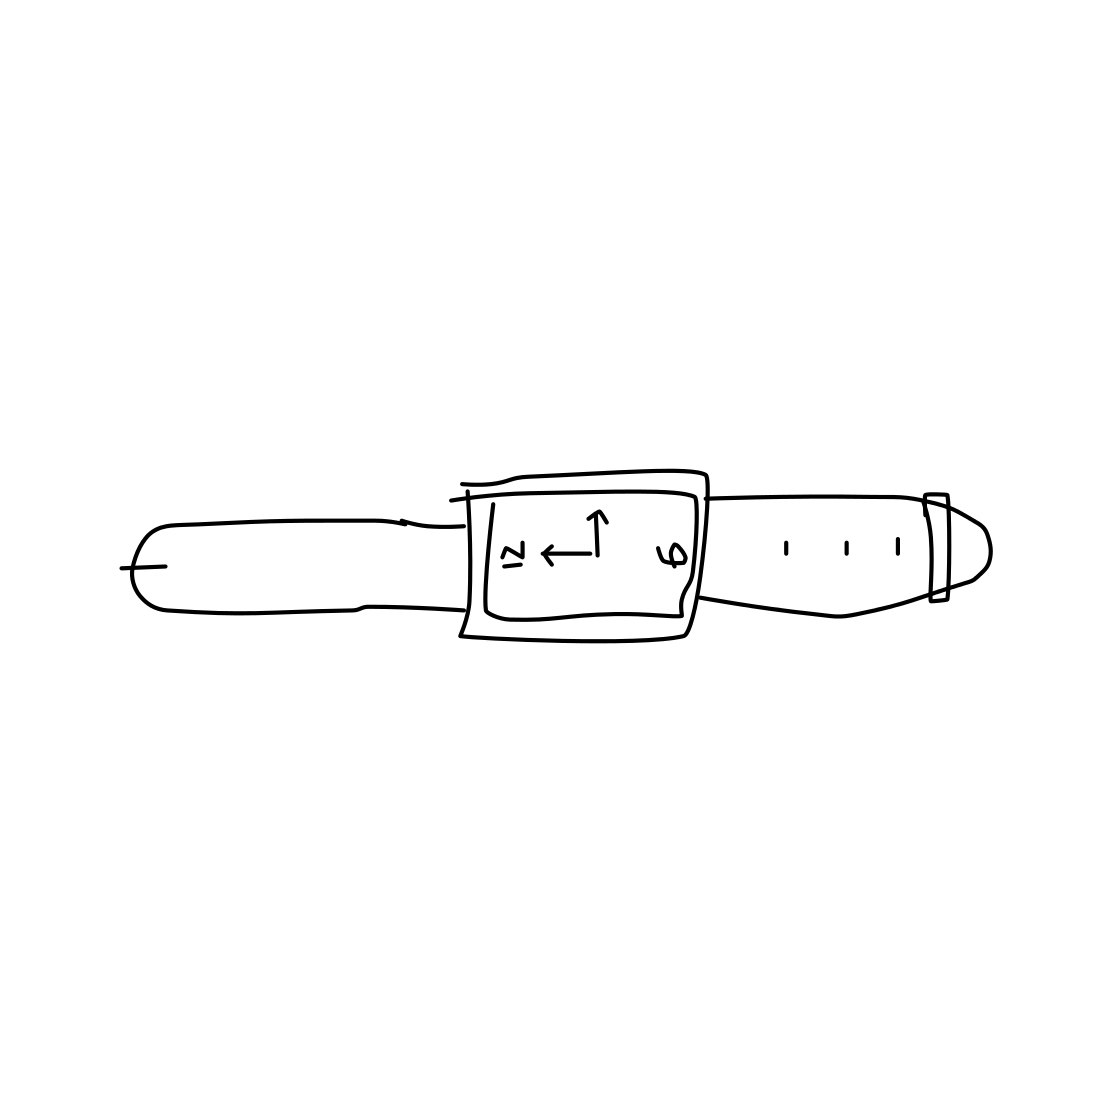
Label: wrist-watch